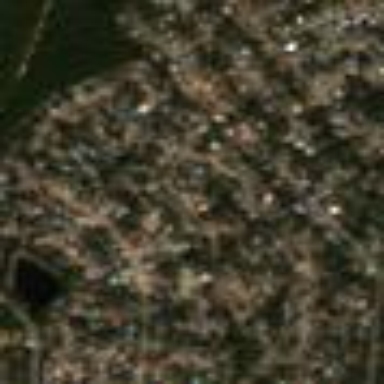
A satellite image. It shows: Residential area consisting of single-family homes.